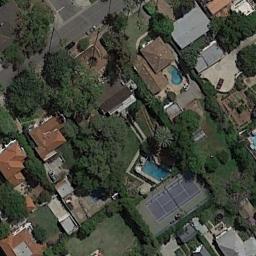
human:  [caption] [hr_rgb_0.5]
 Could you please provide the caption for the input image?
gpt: Numerous buildings are beside the tennis courts .

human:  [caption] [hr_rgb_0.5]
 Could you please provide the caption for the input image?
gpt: The tennis court is on the grass next to some buildings and trees .

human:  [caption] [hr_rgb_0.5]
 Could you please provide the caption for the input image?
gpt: There are many cars parked in the parking lot next to the tennis court .

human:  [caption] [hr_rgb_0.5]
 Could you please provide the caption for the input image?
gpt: Tennis court and swimming pool in the middle of a residential area surrounded by trees .

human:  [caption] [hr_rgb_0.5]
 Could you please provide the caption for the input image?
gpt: There are some green trees and buildings beside the tennis court .